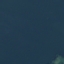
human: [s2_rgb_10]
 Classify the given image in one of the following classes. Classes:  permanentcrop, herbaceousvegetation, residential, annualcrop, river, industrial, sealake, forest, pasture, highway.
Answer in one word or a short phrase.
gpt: SeaLake